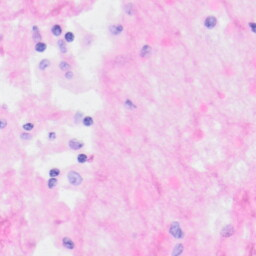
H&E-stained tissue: Kidney